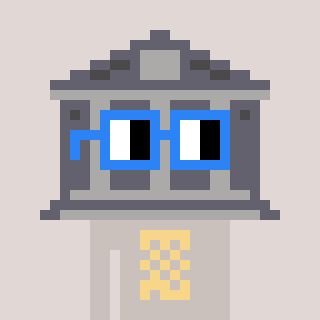
a pixel art character with square blue glasses, a bank-shaped head and a foggrey-colored body on a warm background